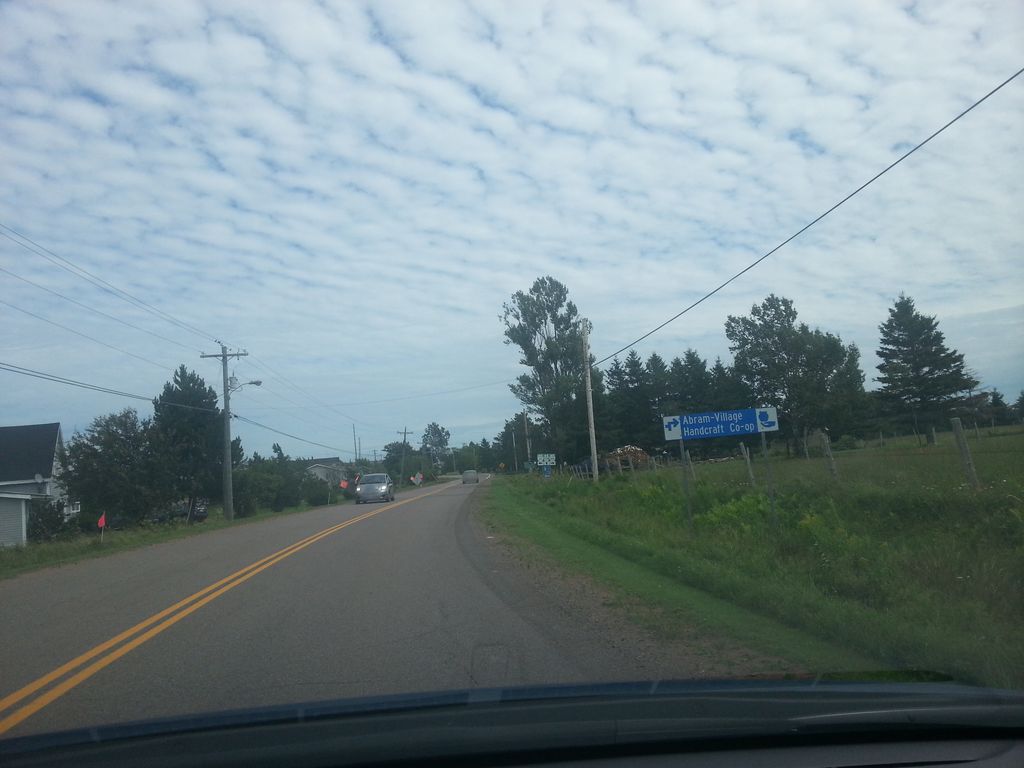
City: charlottetown